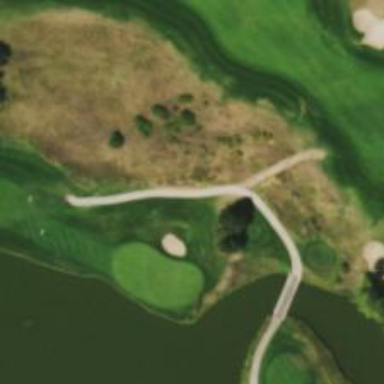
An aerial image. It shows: Service road designated as golf cart path.